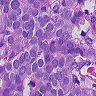
Metastatic tissue present: yes